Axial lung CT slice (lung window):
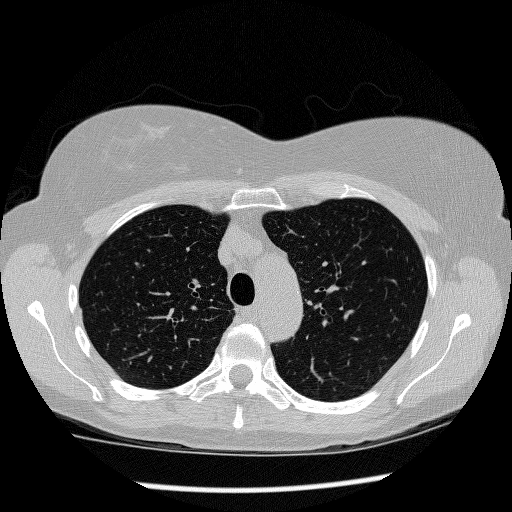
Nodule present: no